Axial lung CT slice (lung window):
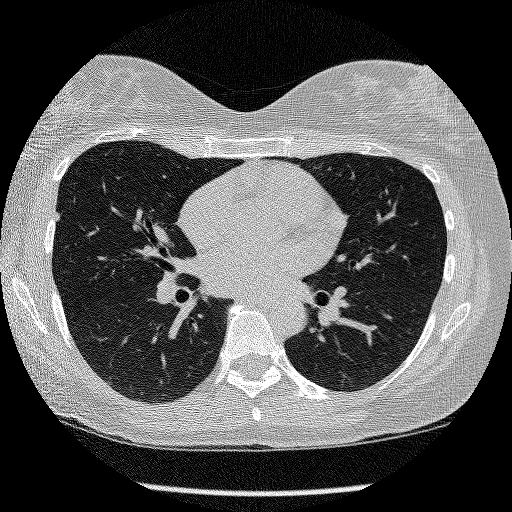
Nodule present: yes
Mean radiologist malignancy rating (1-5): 3